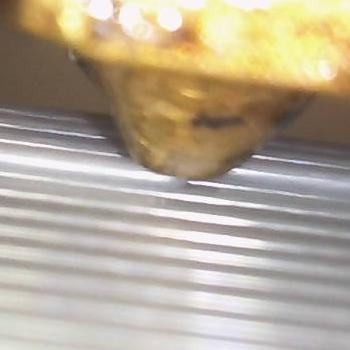
Flow rate: 88%